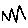
Label: zigzag